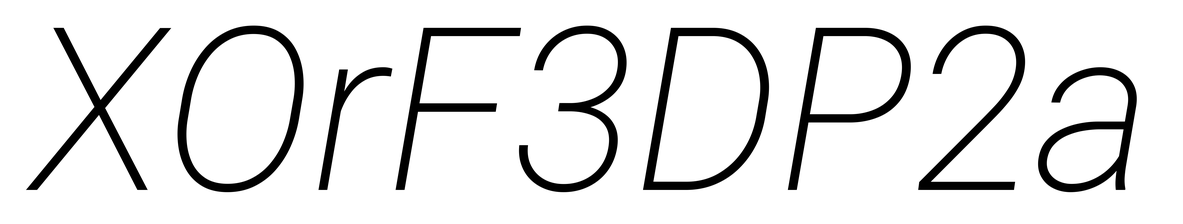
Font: Roboto-Italic_ExtraLight_Italic